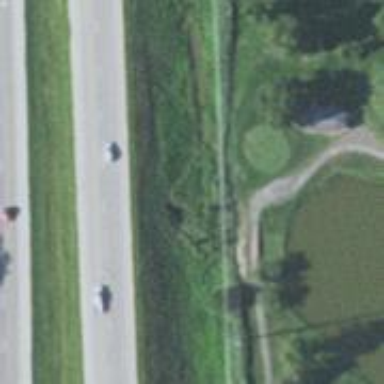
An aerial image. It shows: Service road that includes bridge over golf cart path.